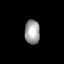
Tissue: skin
Cell type: Epithelial cells
Senescence score: 0.2678
Nuclear area (px): 358
Mean DAPI intensity: 160.553